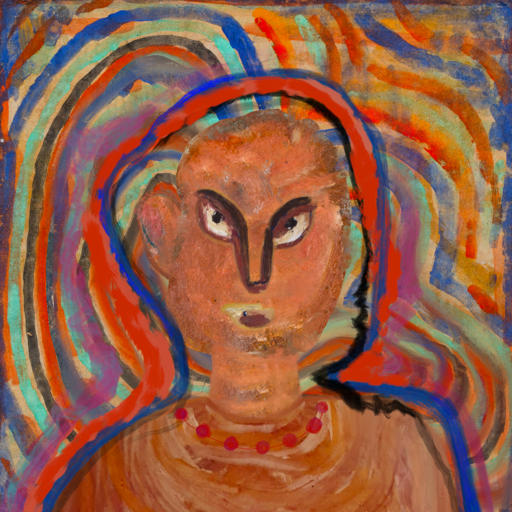
Background: Sisters, Head And Neck Front: Boggyland, Face Front: After_Raid, Bust: Pious_Lady, Hair Front: Experience, Head Accessory: Blank, Second Necklace: Blank, Necklace: Irani_3, Baby: Blank